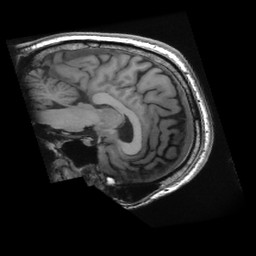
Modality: T1w
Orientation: sagittal
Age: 50
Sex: male
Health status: healthy
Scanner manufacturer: ge
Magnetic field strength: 3 T
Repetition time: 0.008412 s
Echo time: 0.003088 s